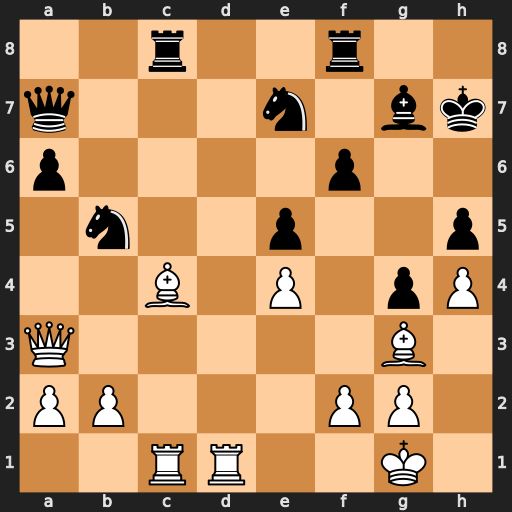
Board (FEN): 2r2r2/q3n1bk/p4p2/1n2p2p/2B1P1pP/Q5B1/PP3PP1/2RR2K1
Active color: w
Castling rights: -
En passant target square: -
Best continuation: Bxb5 Rxc1 Rxc1